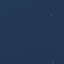
Land use / land cover: SeaLake